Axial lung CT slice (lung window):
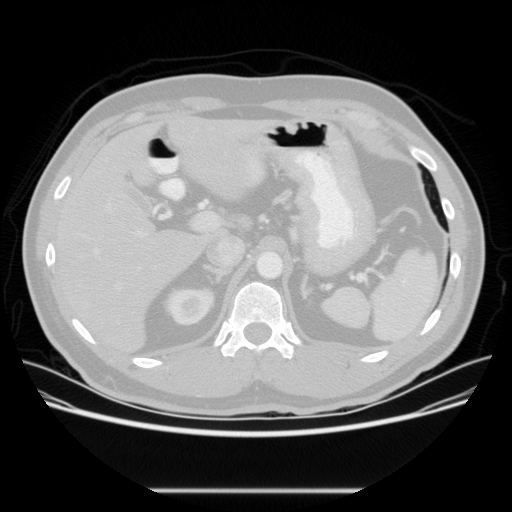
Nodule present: no